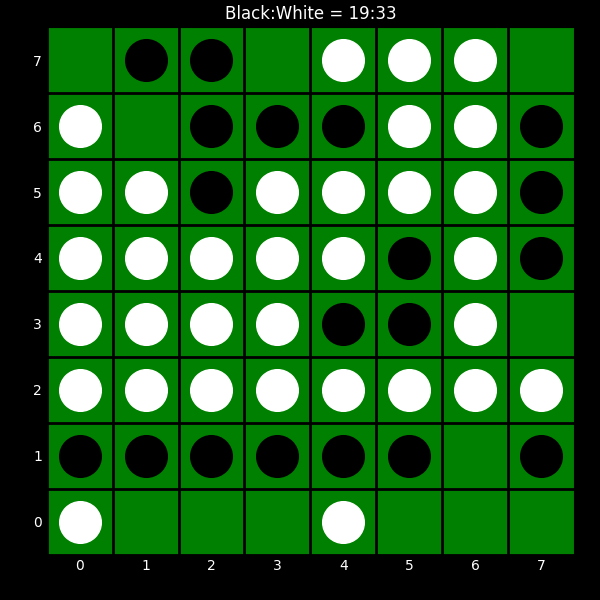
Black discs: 19
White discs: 33